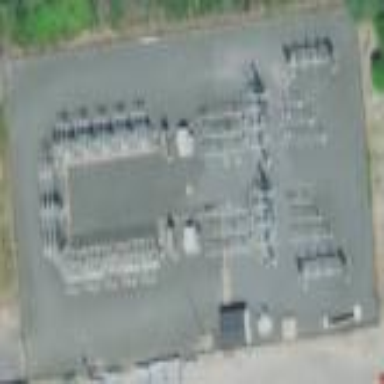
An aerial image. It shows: Distribution level power substation enclosed by fence.